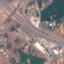
Land use / land cover class: Highway